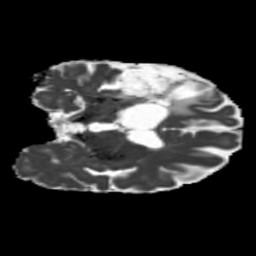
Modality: MD
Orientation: coronal
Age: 61
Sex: male
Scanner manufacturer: siemens
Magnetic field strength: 3 T
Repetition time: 5.25 s
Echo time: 0.08 s